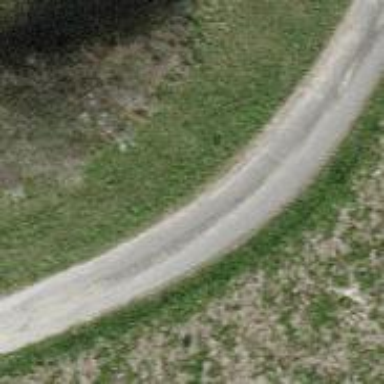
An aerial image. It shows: Track with grade 1 quality.